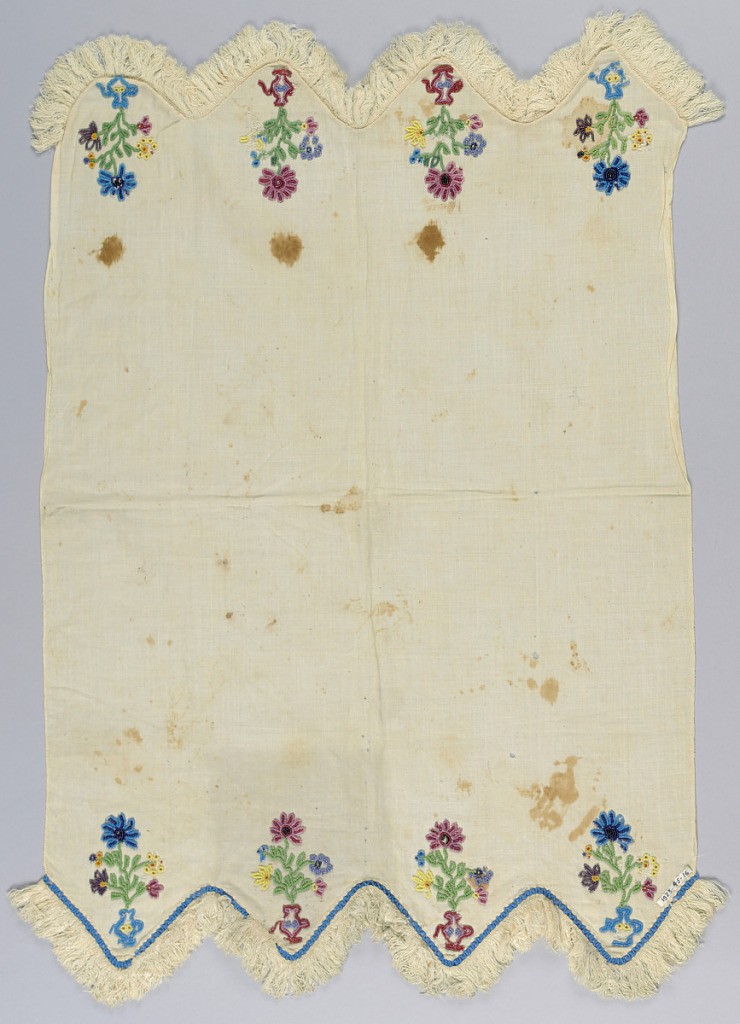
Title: Doily
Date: early 19th century
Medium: cotton, glass beads Technique: embroidery
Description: Rectangular length of white cotton with two short ends in pointed scallops. Beading and fringe only on scalloped ends. In each scallop is a vase with a blossoming plant springing from it. Multicolored beads used.